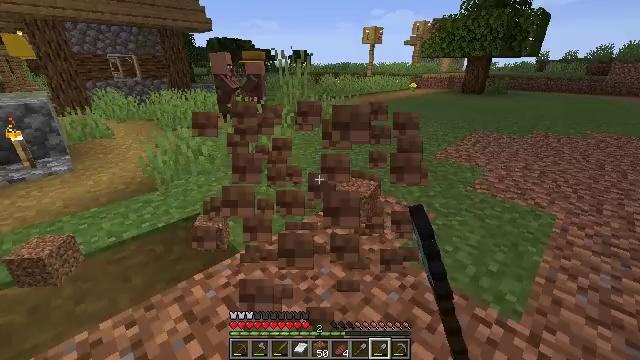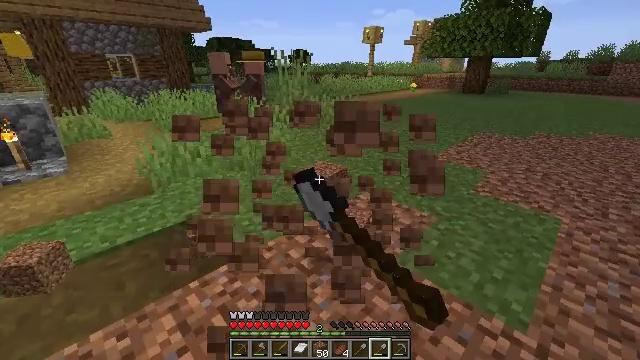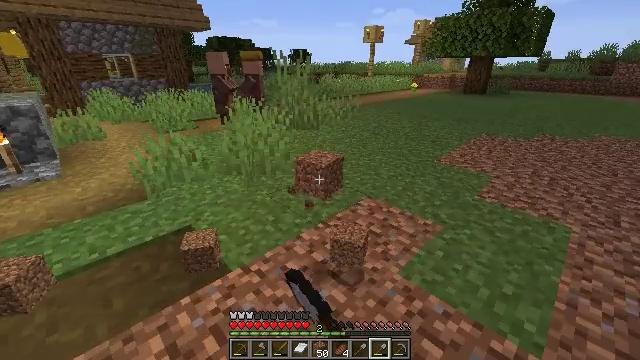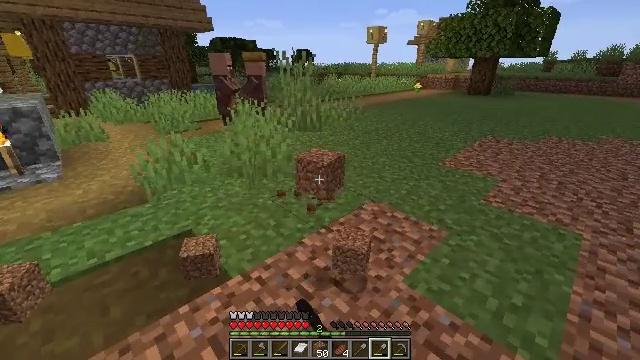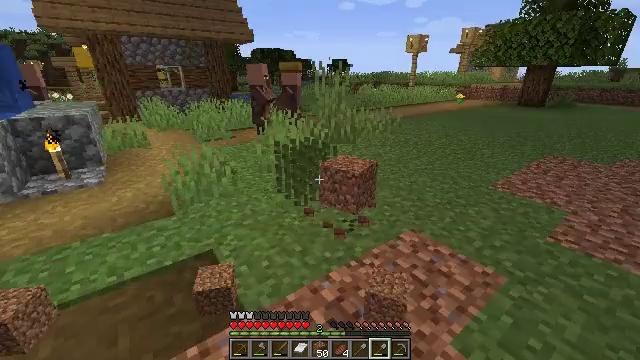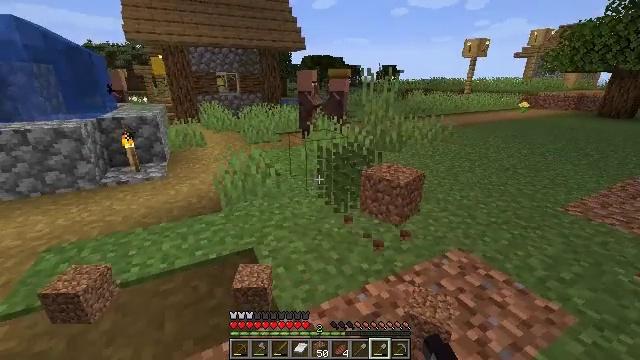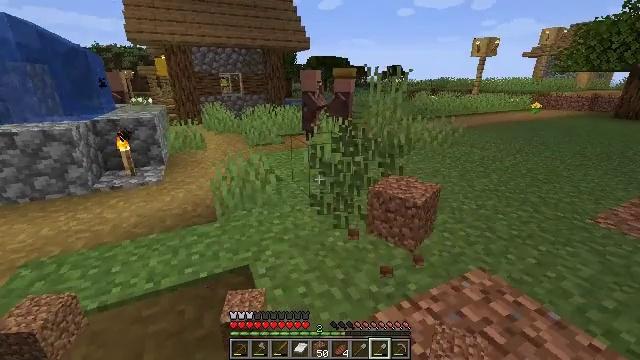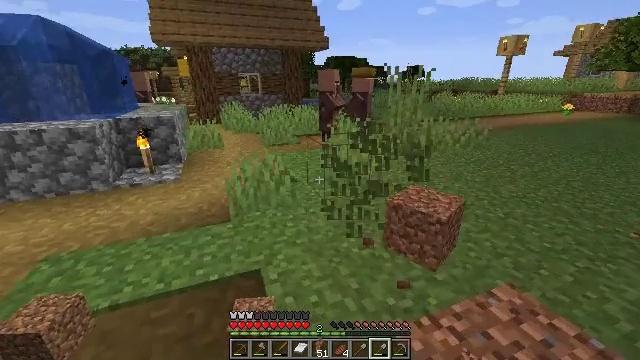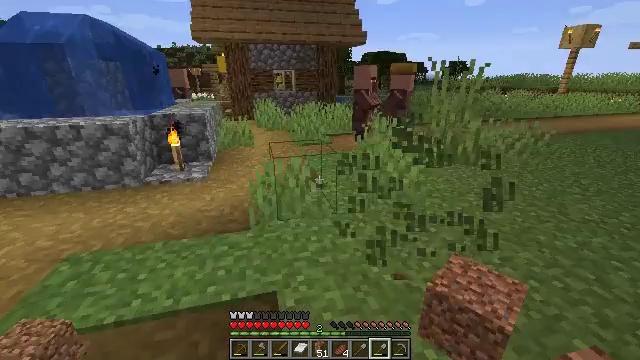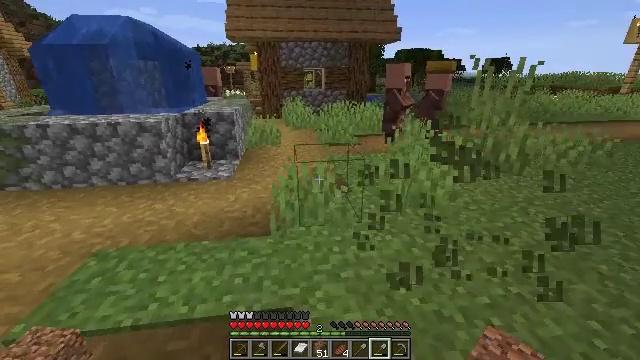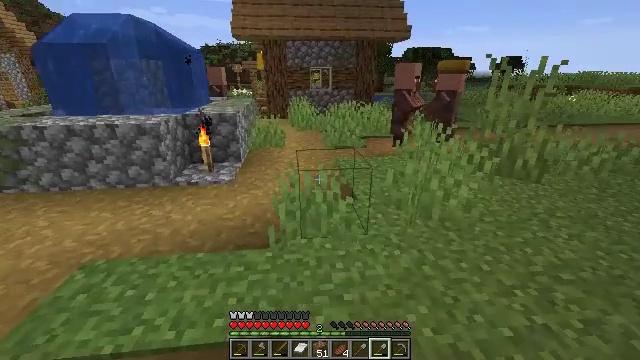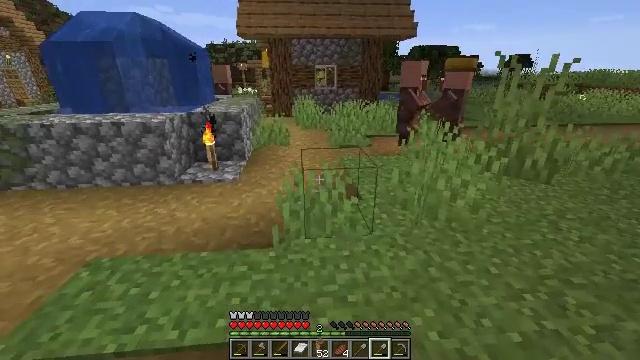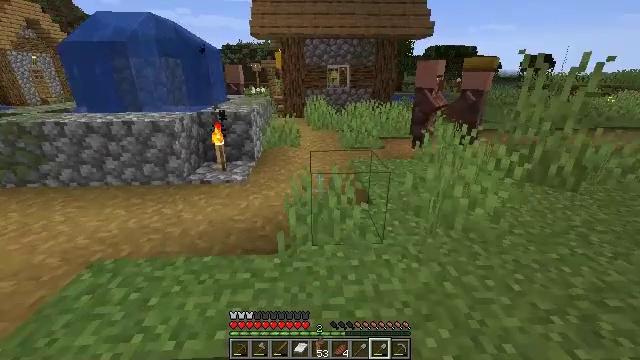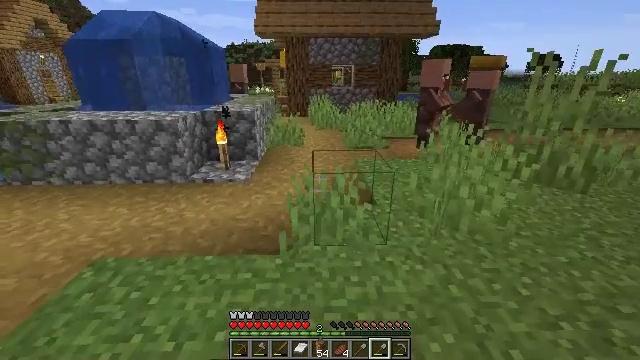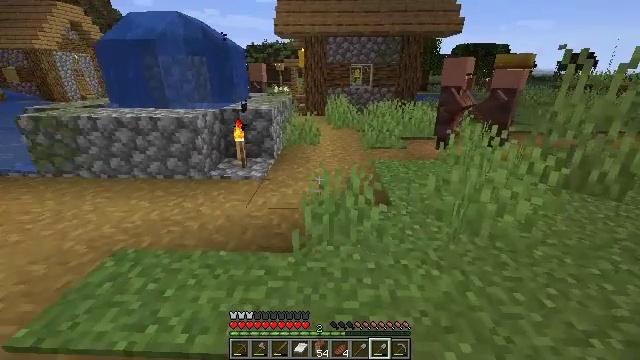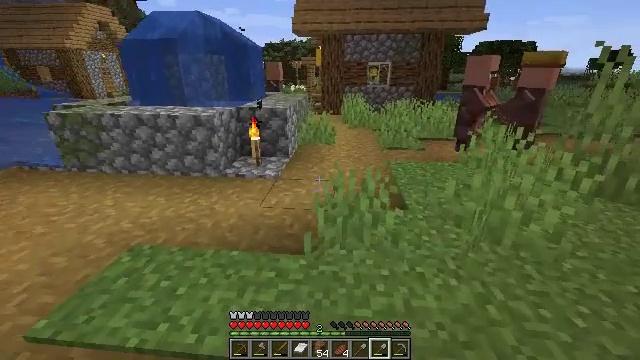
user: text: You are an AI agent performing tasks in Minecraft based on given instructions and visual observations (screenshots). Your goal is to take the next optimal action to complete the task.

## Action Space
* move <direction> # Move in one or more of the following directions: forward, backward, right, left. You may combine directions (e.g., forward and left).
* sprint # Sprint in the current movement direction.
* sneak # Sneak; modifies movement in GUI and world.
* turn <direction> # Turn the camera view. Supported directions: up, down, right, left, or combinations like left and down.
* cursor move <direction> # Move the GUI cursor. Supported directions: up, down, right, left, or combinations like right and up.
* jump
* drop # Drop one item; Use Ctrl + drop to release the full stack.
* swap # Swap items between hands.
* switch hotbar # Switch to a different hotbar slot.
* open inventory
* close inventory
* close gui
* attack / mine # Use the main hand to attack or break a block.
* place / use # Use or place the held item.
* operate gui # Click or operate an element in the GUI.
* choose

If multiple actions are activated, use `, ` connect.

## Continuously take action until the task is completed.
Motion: motion action
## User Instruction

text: Clear the ground by mining grass.
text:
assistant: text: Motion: move forward, attack / mine
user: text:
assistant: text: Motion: move forward, attack / mine
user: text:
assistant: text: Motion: move forward, attack / mine
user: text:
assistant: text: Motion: move forward, turn left and up, attack / mine
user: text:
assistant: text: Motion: move forward, turn left and up
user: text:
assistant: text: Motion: move forward, turn left
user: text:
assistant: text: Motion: move forward, turn left
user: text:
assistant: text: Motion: move forward, turn left
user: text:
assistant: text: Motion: move forward, turn left
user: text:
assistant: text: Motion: move forward, turn left
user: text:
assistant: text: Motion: turn left
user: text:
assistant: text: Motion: turn left
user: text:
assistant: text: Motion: no_op
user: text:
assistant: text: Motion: turn left
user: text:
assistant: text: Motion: move forward, turn left
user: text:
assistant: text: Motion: move forward, turn left
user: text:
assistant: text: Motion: move forward, turn left
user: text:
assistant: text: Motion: move forward, turn left
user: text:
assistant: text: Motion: move forward, turn left
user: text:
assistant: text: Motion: move forward, turn left
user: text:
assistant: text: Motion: no_op
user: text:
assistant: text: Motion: turn right and down
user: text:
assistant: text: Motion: turn right and down
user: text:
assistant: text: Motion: turn right and down
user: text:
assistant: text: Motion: turn right
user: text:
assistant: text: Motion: turn right
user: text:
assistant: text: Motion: turn right
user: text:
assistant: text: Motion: turn right
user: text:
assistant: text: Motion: turn right and down
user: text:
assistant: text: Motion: turn right